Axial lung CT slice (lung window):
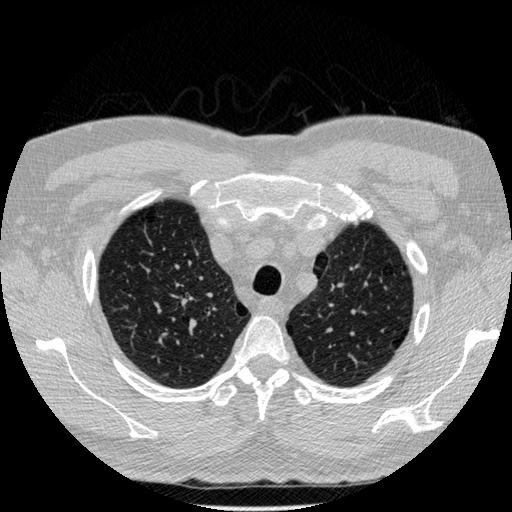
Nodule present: no